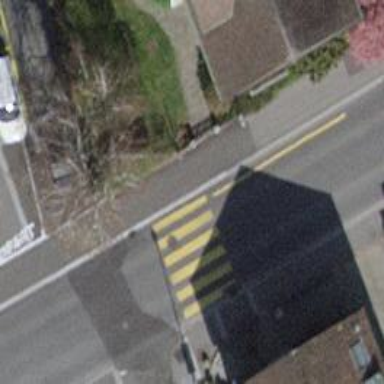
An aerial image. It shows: Asphalt sidewalk along the footway.